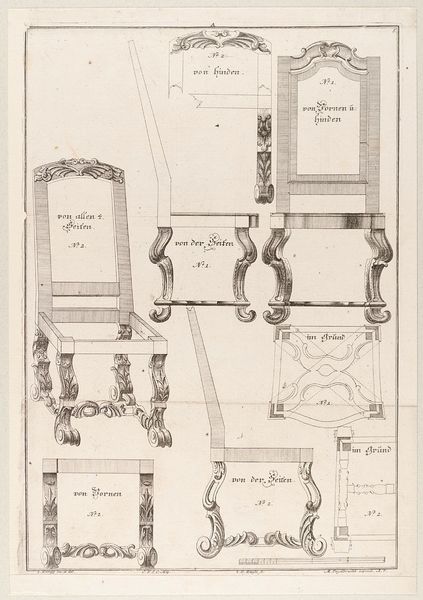
Titel: Querschnitt, Grund- und Aufriss eines Stuhls
Künstler: Martin Engelbrecht
Standort: Hamburg
Institution: Museum für Kunst und Gewerbe Hamburg
Schlagwörter: holz, skizze, stuhl, zeichnung, rahmen, blatt, beine, schrift, lehne, grafik, graphik, zahlen, ornamente, verzierung, fotografie, photographie, bögen, buch, druck, druckgraphik, schnitt, druckgrafik, stich, buchseite, kunstgewerbe, geometrisch, schreiner, laubwerk, blattwerk, entwürfe, kupferstich, kunsthandwerk, anleitung, bandelwerk, reproduktionen, industriedesign, druckerzeugnisse, civitella, ornamentstich, vorlageblätter